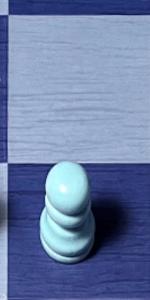
Label: Pawn_White